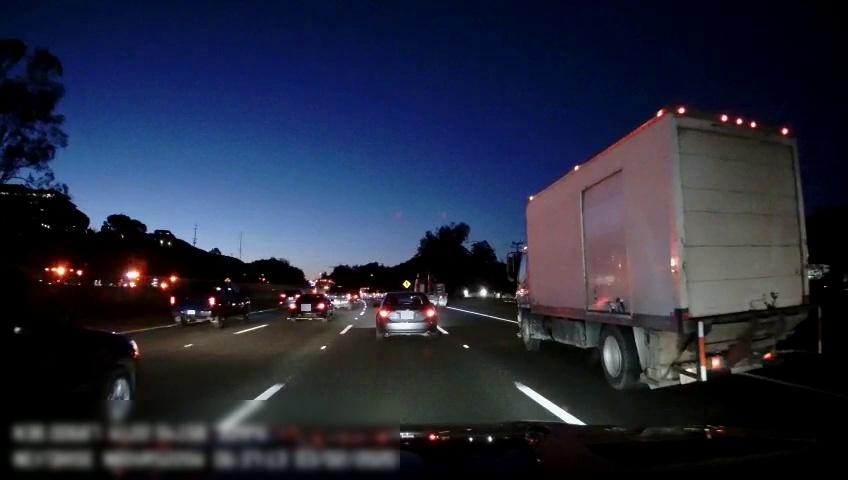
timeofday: Night
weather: Other
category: Drivable Space
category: Vehicles | Other LV
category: Vehicles | Bus
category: Vehicles | SUV
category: Vehicles | SUV
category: Vehicles | Truck
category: Vehicles | Car
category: Vehicles | Car
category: Vehicles | Car
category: Vehicles | Truck
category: Lanes | Alternate Lane
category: Lanes | Current Lane
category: Lanes | Current Lane
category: Lanes | Alternate Lane
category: Lanes | Alternate Lane